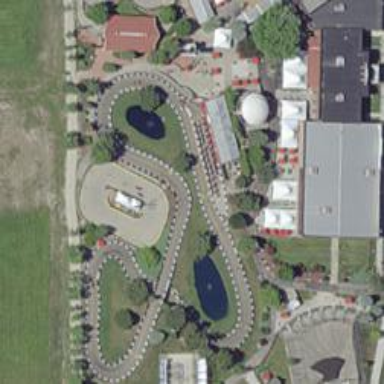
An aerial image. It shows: Karting raceway for sports activities.